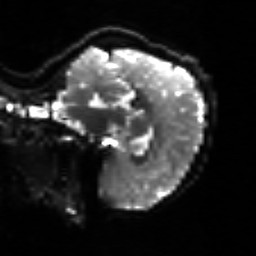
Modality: sbref
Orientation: sagittal
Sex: female
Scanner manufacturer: siemens
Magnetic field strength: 3 T
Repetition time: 5 s
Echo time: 0.071 s